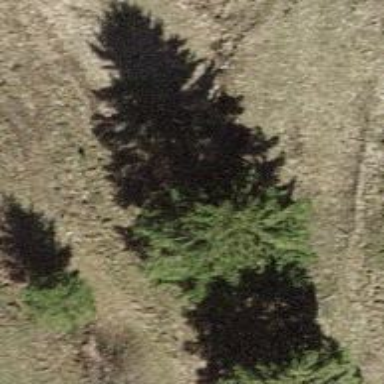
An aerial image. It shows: Evergreen needle-leaved tree.